Field crop: maize
Growth stage: 2
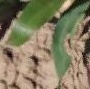
Species: maize